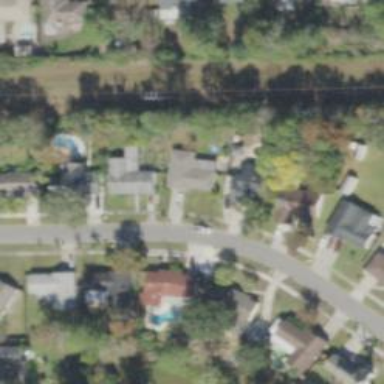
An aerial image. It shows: Residential road.